【题型】选择题　【知识点】函数　【难度】easy
下列各图象中，不能表示 $y$ 是 $x$ 的函数的是（ \quad ）

A.

B.

C.

D.

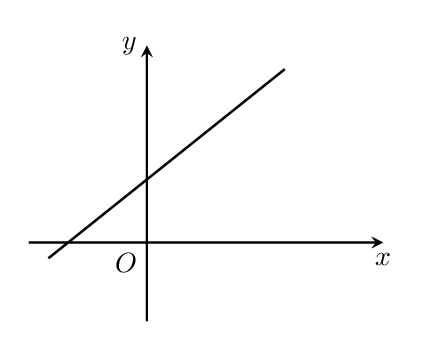
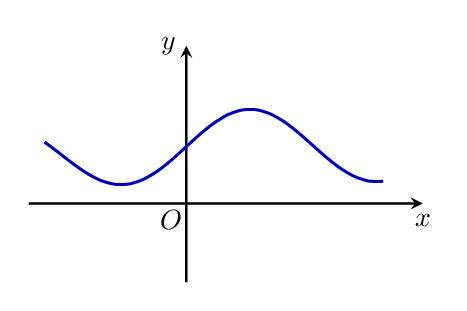
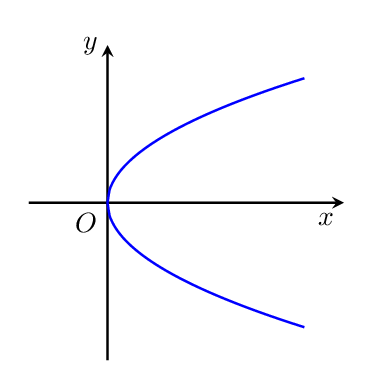
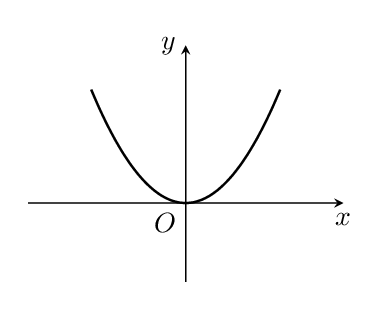
【解答】

\noindent \textbf{【答案】} C

\vspace{0.2cm}
\noindent \textbf{【分析】} 根据函数的概念：对于自变量$x$的每一个值，因变量$y$都有唯一的值与它对应，逐一判断即可解答．

\vspace{0.2cm}
\noindent \textbf{【详解】} 解：A、对于自变量$x$的每一个值，因变量$y$都有唯一的值与它对应，所以能表示$y$是$x$的函数，不符合题意；

\noindent B、对于自变量$x$的每一个值，因变量$y$都有唯一的值与它对应，所以能表示$y$是$x$的函数，不符合题意；

\noindent C、对于自变量$x$的每一个值，因变量$y$不是都有唯一的值与它对应，所以不能表示$y$是$x$的函数，符合题意；

\noindent D、对于自变量$x$的每一个值，因变量$y$都有唯一的值与它对应，所以能表示$y$是$x$的函数，不符合题意；

故选：C．

\vspace{0.2cm}
\noindent \textbf{【点睛】} 本题考查了函数的概念，熟练掌握对于自变量$x$的每一个值，因变量$y$都有唯一的值与它对应，是解题的关键．